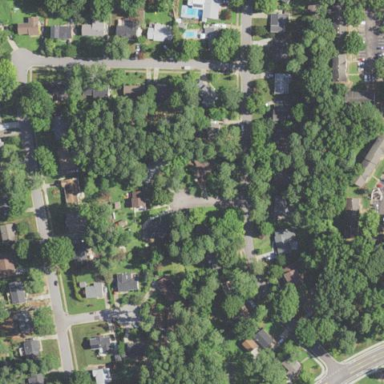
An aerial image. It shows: Residential area within neighborhood.